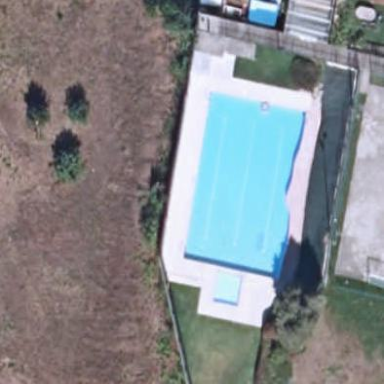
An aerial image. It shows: Swimming pool located in leisure land.